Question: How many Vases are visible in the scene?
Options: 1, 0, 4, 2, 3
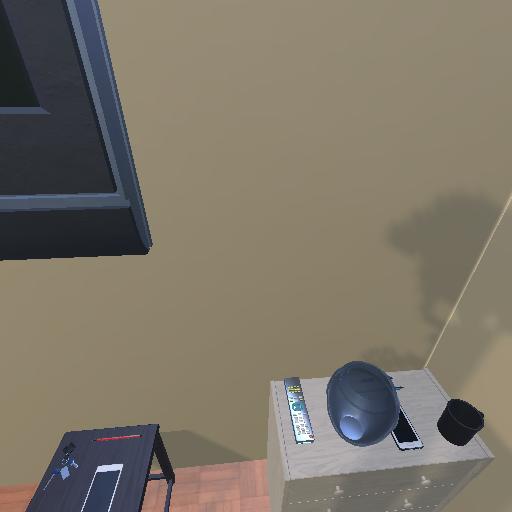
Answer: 1